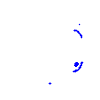
Particle: electron